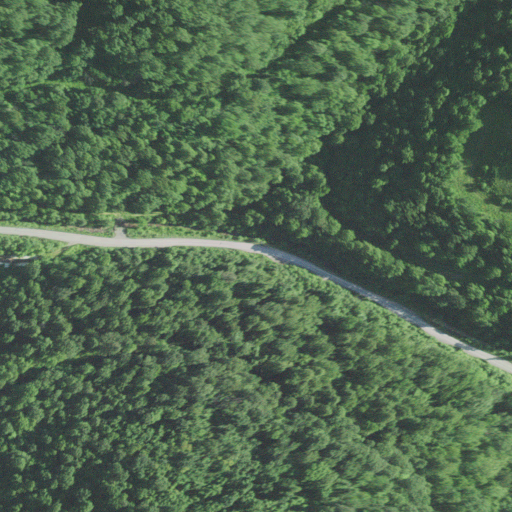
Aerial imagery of valley in West Virginia named Bacon Hollow containing deciduous forest, evergreen forest, open development, low intensity development, and medium intensity development